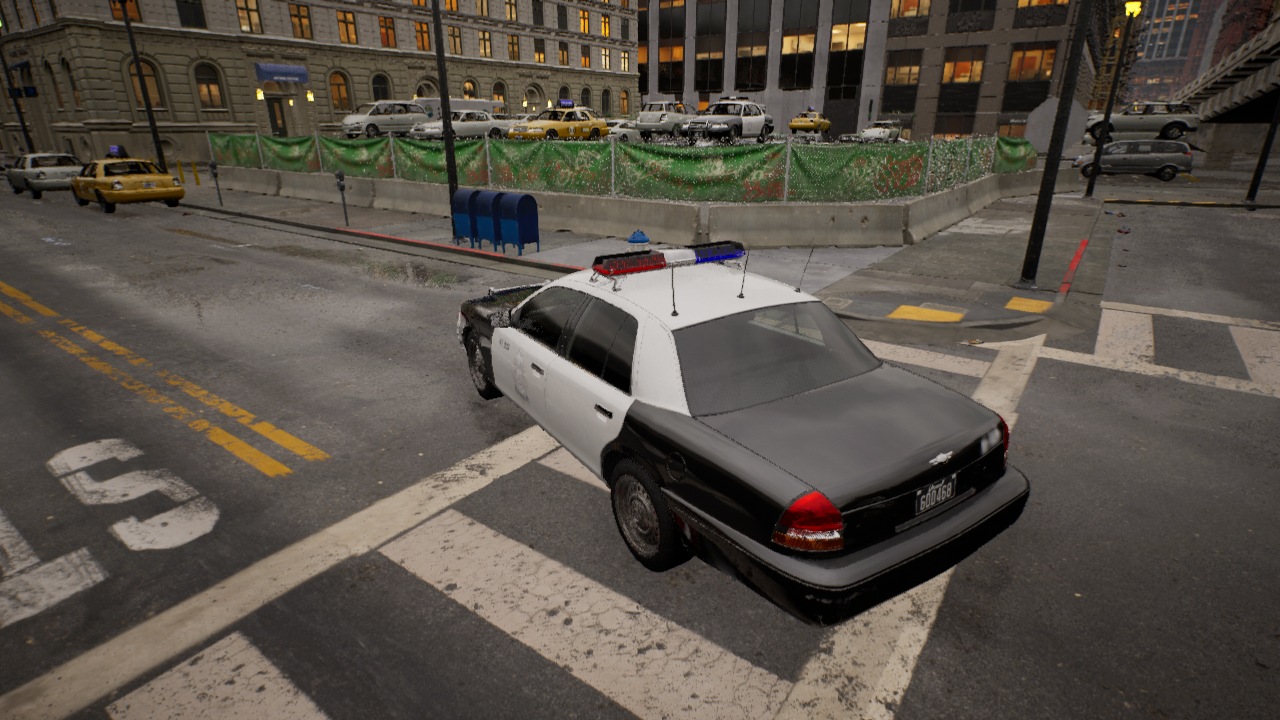
Venue: intersection
Lighting: golden hour
Vehicle rig: sedan